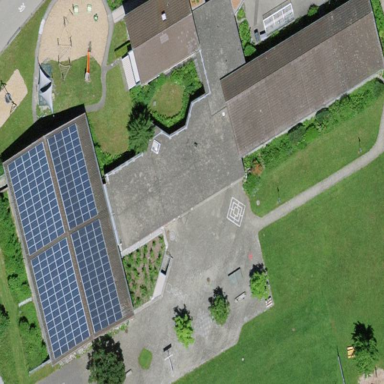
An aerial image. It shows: School building.